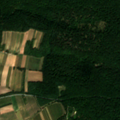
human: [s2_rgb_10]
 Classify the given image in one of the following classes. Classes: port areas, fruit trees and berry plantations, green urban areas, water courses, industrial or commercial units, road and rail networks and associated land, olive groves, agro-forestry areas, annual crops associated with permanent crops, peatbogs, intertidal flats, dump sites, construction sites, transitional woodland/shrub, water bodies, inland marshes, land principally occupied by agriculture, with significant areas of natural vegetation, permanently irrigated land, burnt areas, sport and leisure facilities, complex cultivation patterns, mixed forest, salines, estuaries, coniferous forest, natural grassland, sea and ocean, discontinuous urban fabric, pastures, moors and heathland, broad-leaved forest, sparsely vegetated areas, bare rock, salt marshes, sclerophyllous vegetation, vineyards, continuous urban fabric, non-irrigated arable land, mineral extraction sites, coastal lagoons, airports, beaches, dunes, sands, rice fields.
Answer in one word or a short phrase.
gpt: non-irrigated arable land, land principally occupied by agriculture, with significant areas of natural vegetation, broad-leaved forest